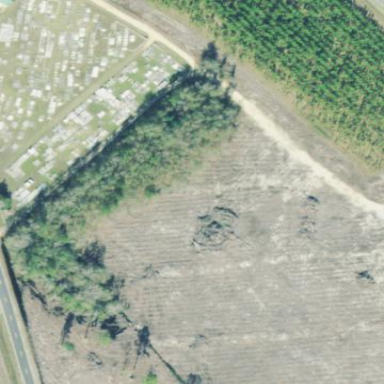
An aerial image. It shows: Cemetery.